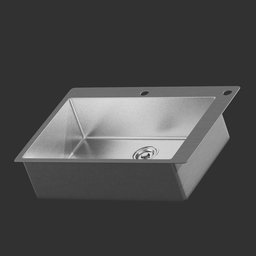
Label: appliances